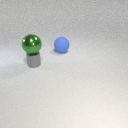
large blue rubber sphere behind small gray metal cylinder